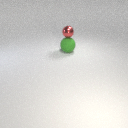
large green rubber sphere below small red metal sphere